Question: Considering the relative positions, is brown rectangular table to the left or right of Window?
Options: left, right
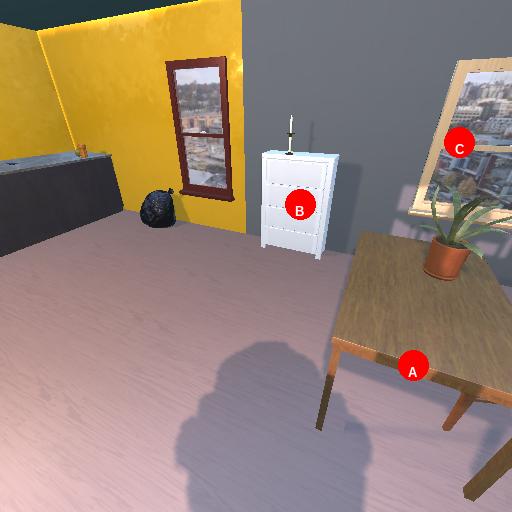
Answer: left